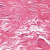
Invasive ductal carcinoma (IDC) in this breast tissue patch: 0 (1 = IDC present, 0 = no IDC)